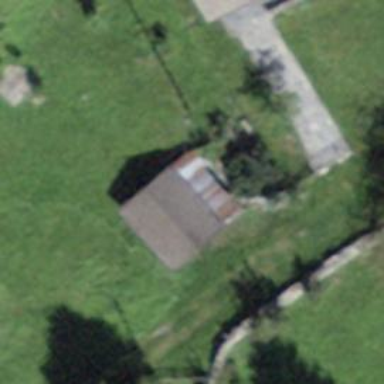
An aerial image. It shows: Shed building.